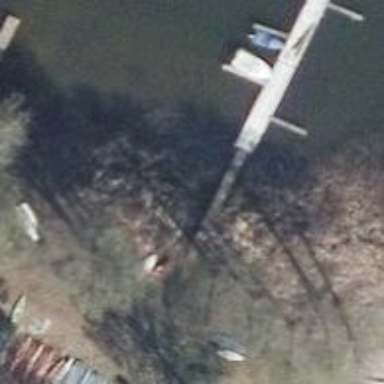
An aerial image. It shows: Man-made pier.